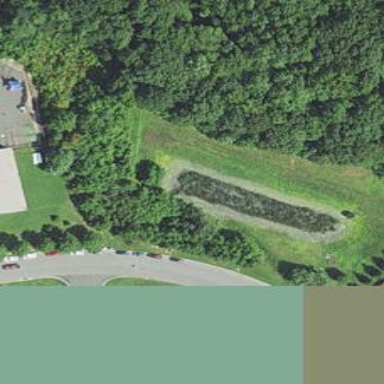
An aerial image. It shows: Detention water basin.